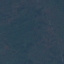
Land use / land cover: Forest